Field crop: maize
Growth stage: 2
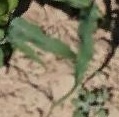
Species: maize